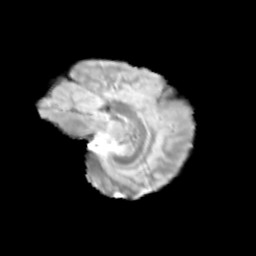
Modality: T2w
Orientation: sagittal
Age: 11
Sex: male
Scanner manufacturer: siemens
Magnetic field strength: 3 T
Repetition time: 3.8 s
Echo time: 0.07 s